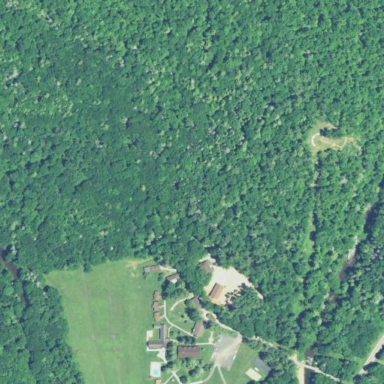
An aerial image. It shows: Summer camp area designated as campsite.